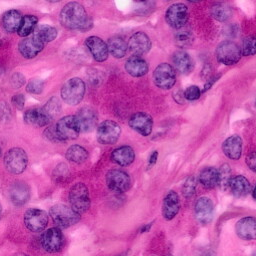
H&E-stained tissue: Pancreatic